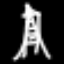
Label: The Eiffel Tower